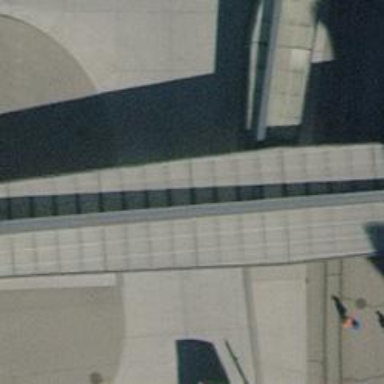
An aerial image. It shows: View of roof of building.